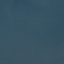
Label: SeaLake